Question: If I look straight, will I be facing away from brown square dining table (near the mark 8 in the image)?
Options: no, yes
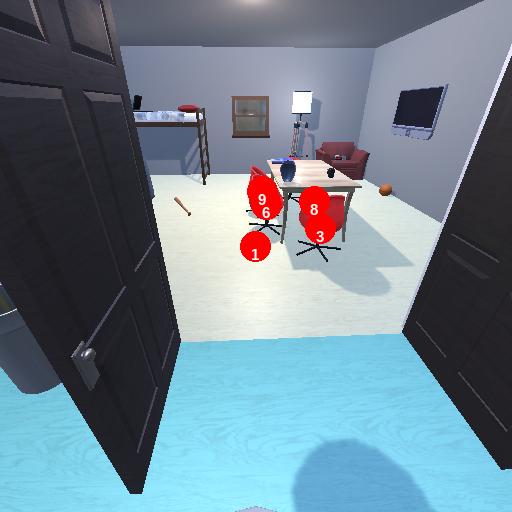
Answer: no